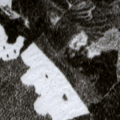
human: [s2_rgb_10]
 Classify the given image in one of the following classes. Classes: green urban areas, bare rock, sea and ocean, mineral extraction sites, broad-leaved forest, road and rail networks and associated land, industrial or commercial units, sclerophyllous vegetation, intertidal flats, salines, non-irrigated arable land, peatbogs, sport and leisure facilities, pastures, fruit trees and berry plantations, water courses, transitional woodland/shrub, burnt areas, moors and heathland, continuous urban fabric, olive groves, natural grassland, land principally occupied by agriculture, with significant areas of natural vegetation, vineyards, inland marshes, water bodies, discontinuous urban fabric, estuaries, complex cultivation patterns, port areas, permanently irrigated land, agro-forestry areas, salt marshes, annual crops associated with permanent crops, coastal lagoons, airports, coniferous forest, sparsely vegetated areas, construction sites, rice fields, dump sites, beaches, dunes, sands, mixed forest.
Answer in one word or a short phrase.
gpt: coniferous forest, mixed forest, transitional woodland/shrub